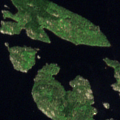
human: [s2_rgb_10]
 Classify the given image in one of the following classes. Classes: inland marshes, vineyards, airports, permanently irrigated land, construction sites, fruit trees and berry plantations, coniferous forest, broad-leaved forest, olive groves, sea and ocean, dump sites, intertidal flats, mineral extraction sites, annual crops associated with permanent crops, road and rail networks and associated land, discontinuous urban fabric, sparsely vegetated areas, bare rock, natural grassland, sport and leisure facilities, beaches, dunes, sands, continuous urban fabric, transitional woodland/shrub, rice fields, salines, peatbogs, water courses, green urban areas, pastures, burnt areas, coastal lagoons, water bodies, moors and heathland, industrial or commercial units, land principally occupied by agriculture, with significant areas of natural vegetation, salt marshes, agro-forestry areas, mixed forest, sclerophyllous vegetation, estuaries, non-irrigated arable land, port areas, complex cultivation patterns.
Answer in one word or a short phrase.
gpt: coniferous forest, water bodies